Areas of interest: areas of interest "Commercial service"
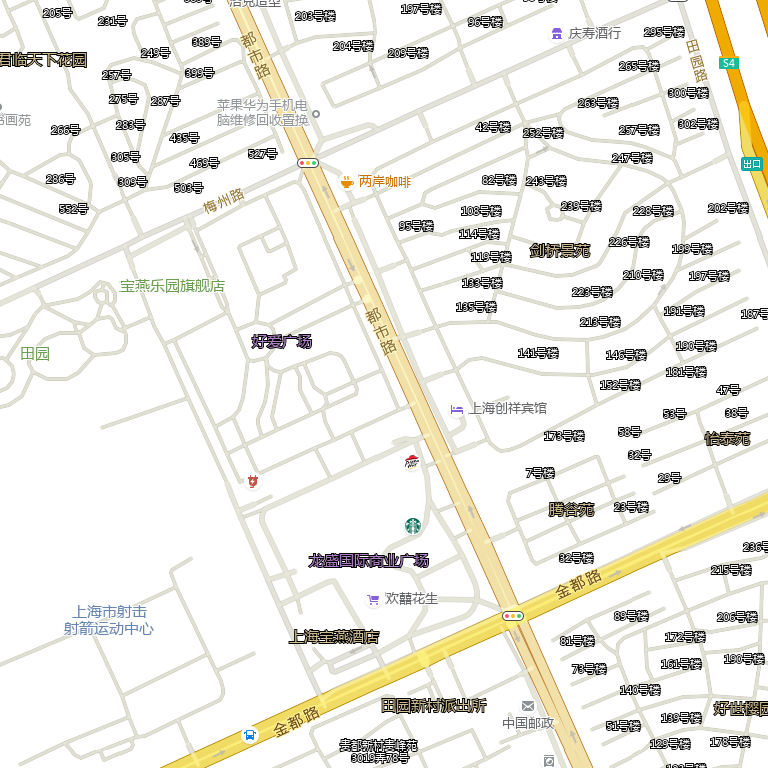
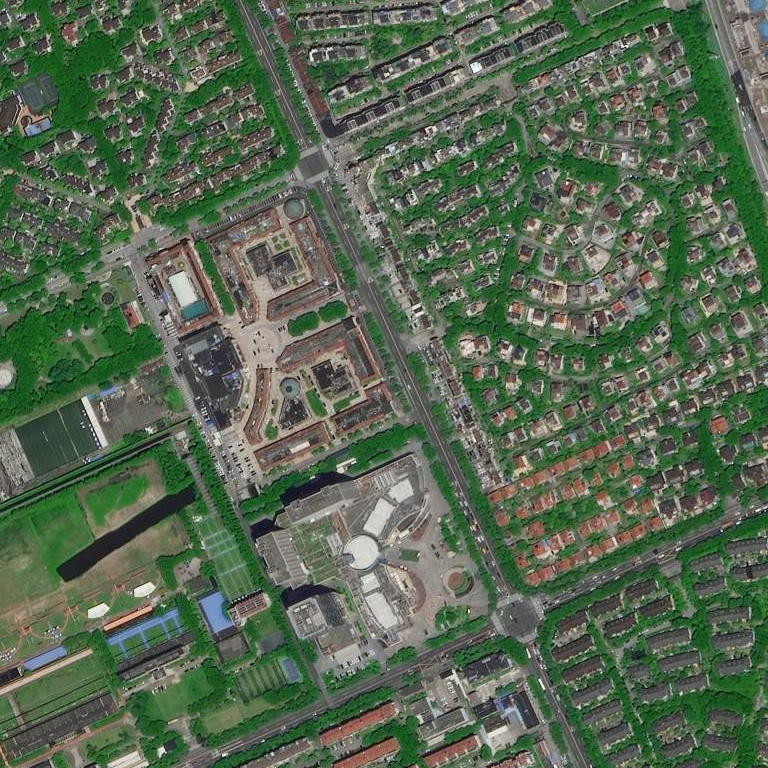